Question: I'm trying to migrate <URL> to iFrame using the new PHP SDK and GRAPH API, but cannot figure out - how to find the visitor's city.
For example in my own Facebook profile I list both and :

But when I try the following iFrame app, the and are not printed, while other data including my employers and education is printed:
'''
<?php
include_once 'facebook.php';
$facebook = new Facebook(array(
'appId' => "182820975103876",
'secret' => "XXXXXXX",
'cookie' => true,
));
$session = $facebook->getSession();
if (!$session) {
$url = $facebook->getLoginUrl();
print("<script type='text/javascript'>top.location.href = '$url';</script>");
} else {
try {
$me = $facebook->api('/me');
print('<pre>');
print_r($me);
print('</pre>');
} catch (FacebookApiException $e) {
print("Error:" . $e);
}
}
?>
'''
Here is part of the data I see for myself, the current location isn't there:
'''
Array
(
[first_name] => Alexander
[education] => Array
(
[0] => Array
(
[school] => Array
(
[id] => 106509962720287
[name] => Riga Nr. 40
)
[type] => High School
)
[1] => Array
(
[school] => Array
(
[id] => 103130426393616
[name] => RWTH Aachen University
)
[year] => Array
(
[id] => 143018465715205
[name] => 2000
)
[type] => College
)
)
[gender] => male
...........
)
'''
Regards
Alex
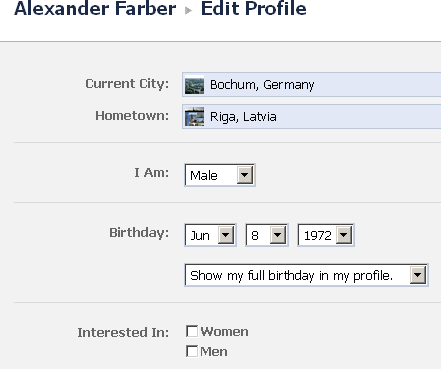
Answer: You just need the 'user_location' and 'user_hometown' <URL>.
So your login url should read something like:
'''
$url = $facebook->getLoginUrl(array(
'scope' => 'user_location,user_hometown'
));
'''